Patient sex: M
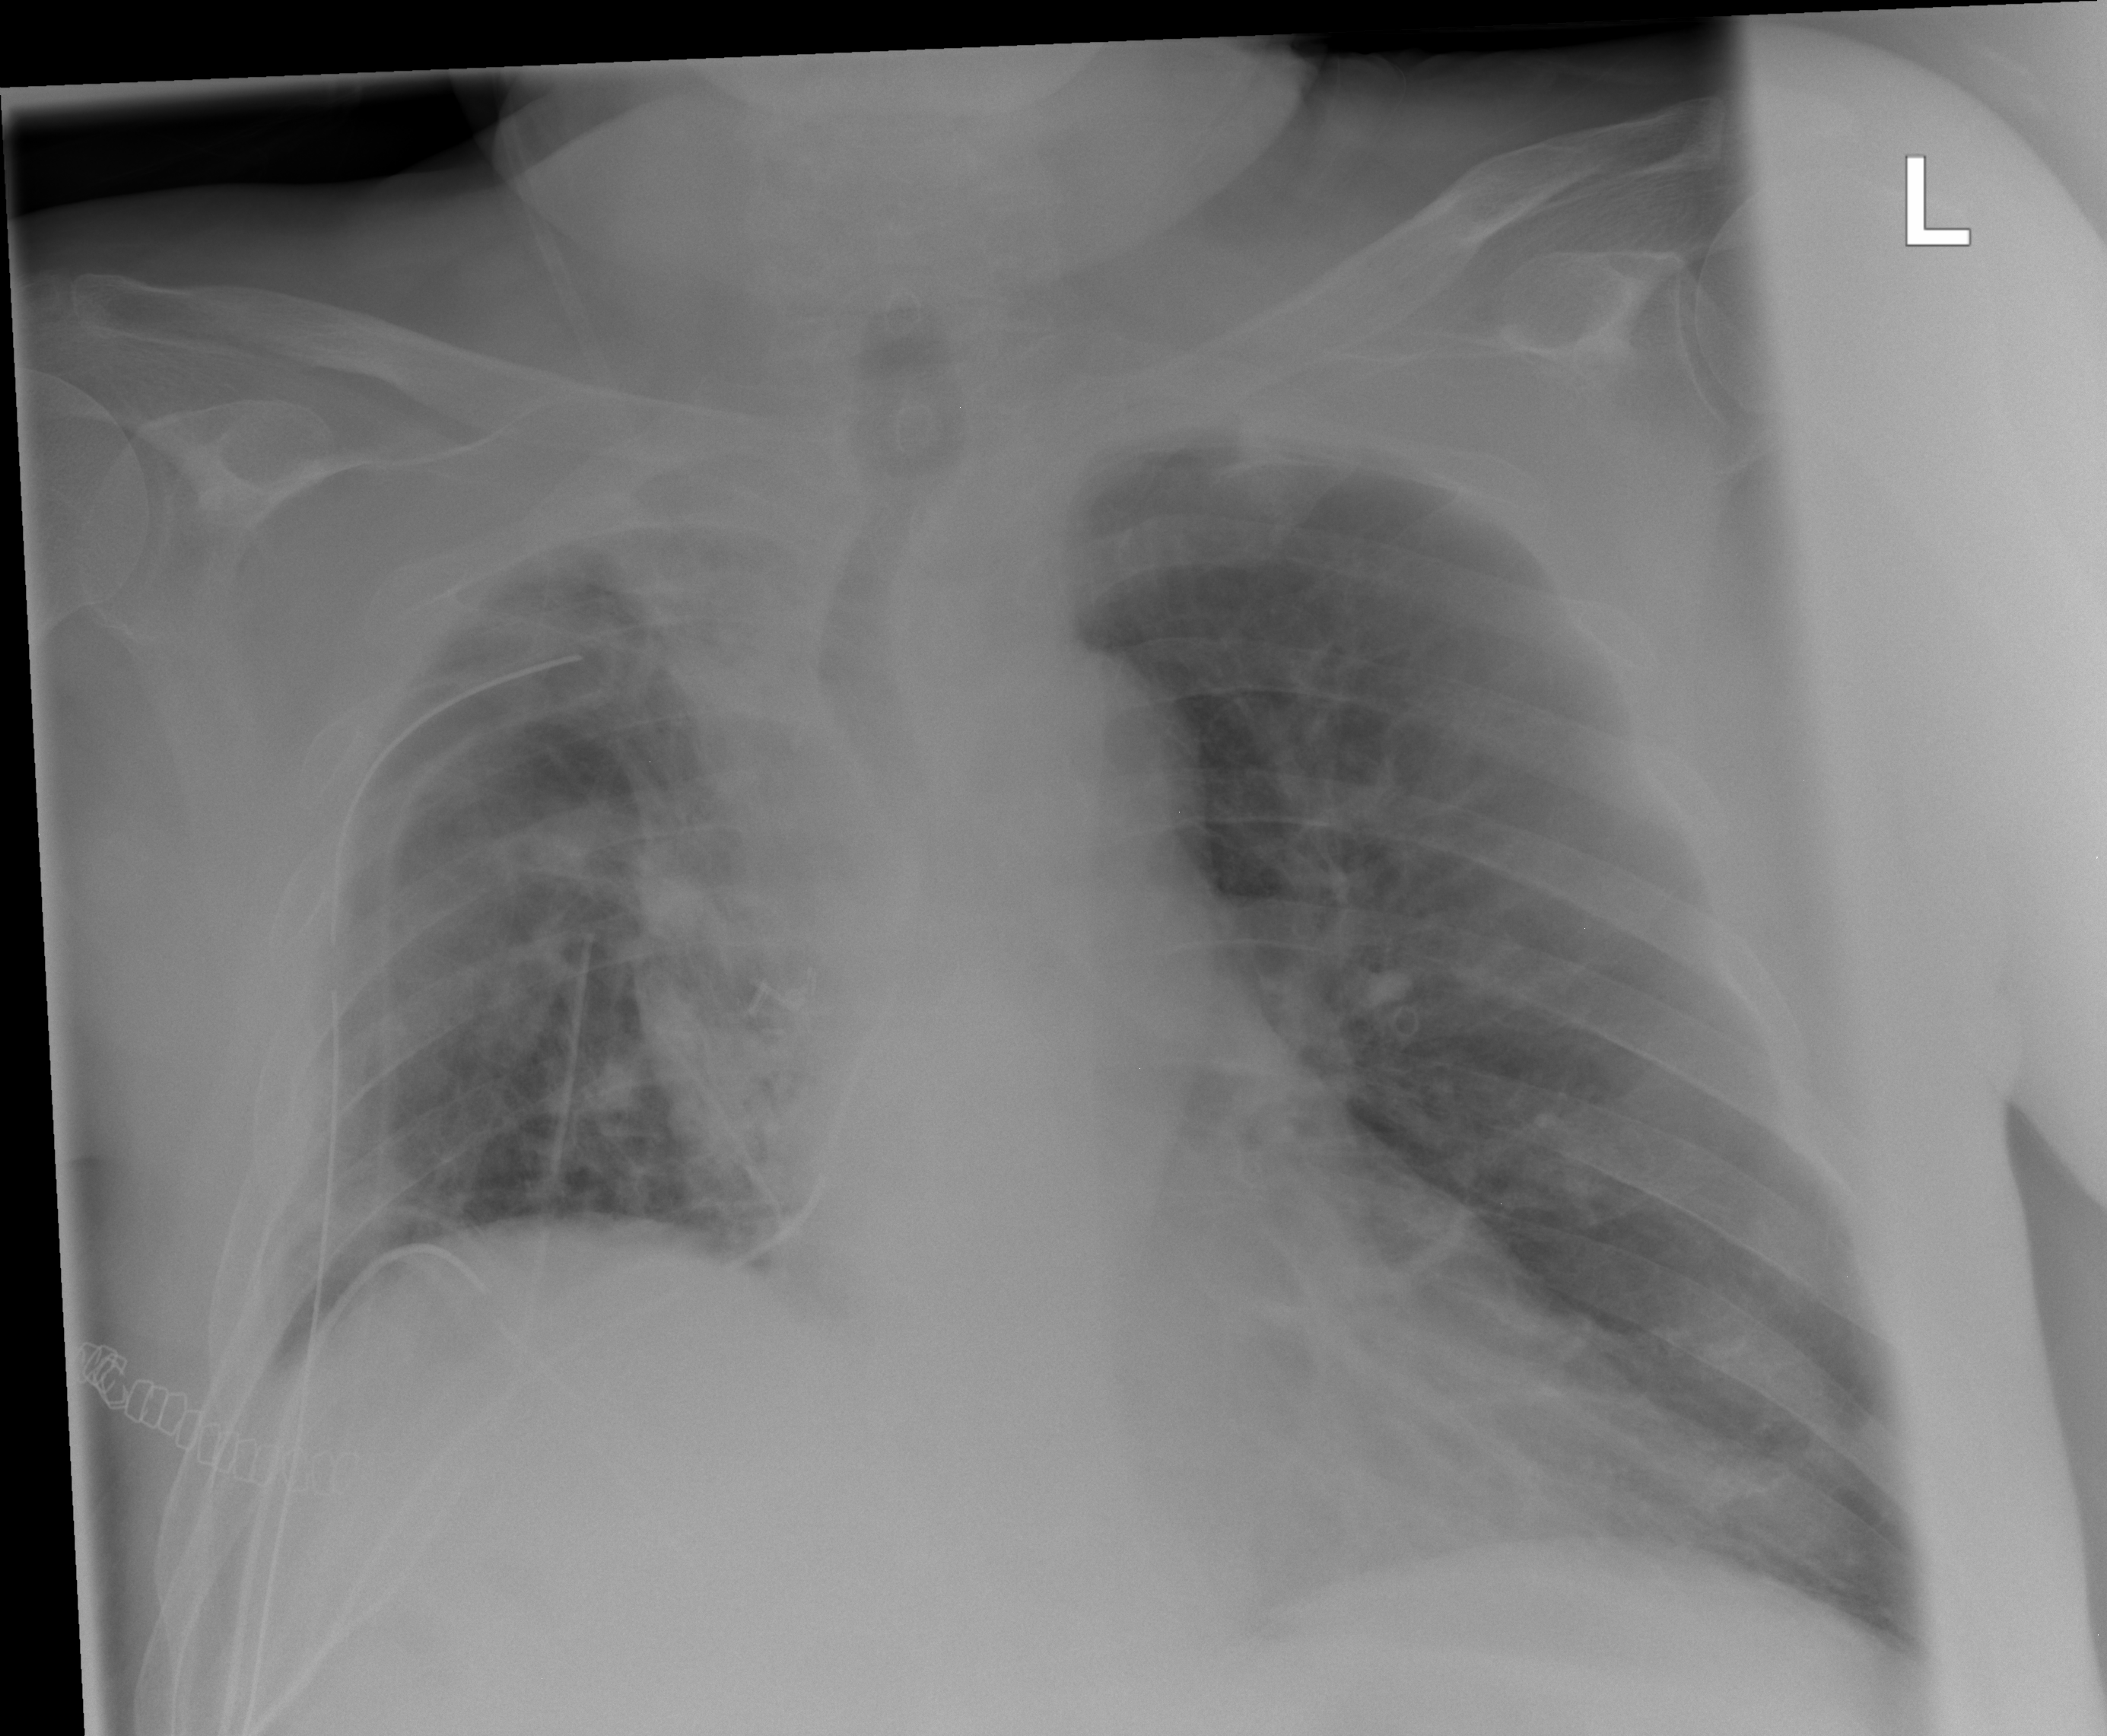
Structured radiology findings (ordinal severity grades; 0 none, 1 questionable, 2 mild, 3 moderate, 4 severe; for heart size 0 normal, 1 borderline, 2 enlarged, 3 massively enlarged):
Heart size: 0
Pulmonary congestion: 2
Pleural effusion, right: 0
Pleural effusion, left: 0
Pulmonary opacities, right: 2
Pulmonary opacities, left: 0
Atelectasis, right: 2
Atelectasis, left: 2